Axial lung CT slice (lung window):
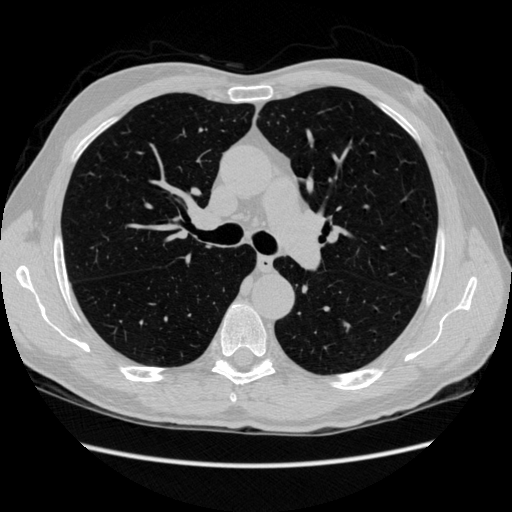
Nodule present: no